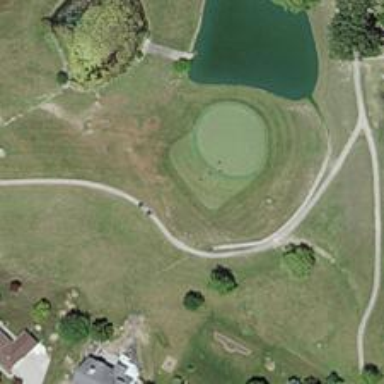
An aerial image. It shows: Golf hole.